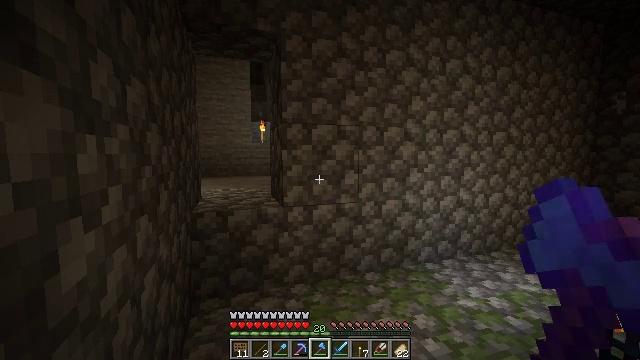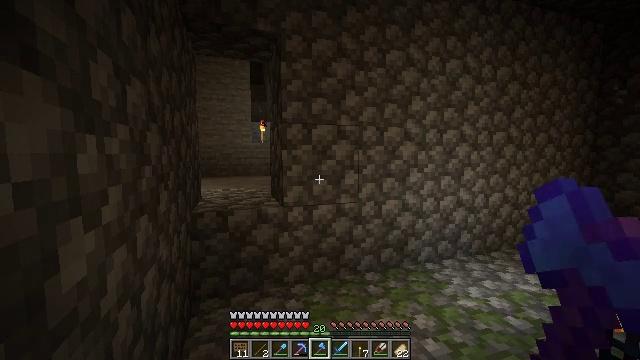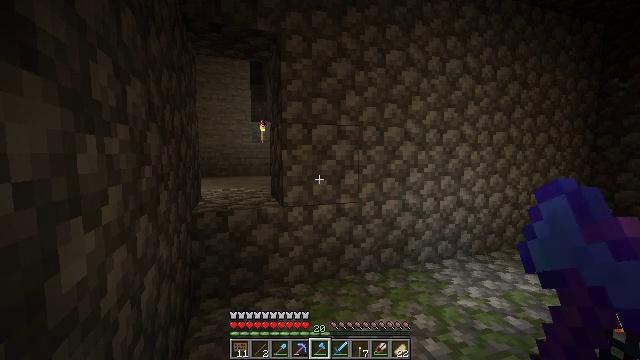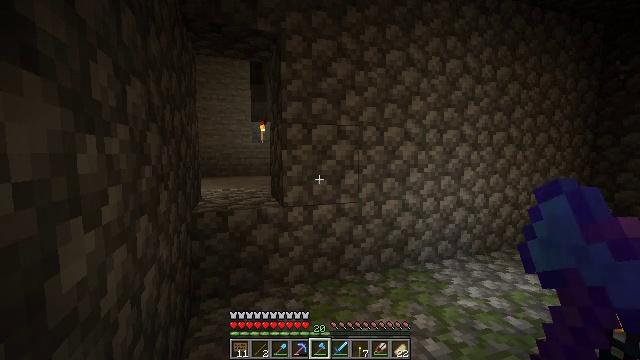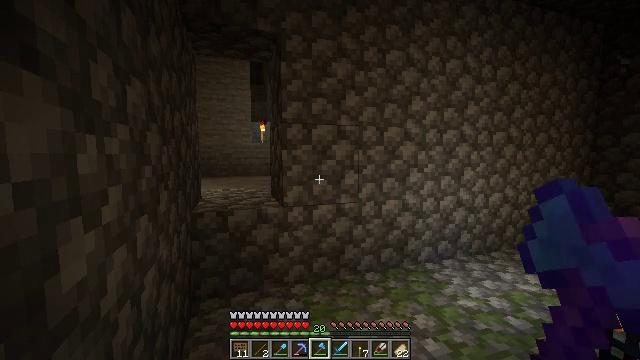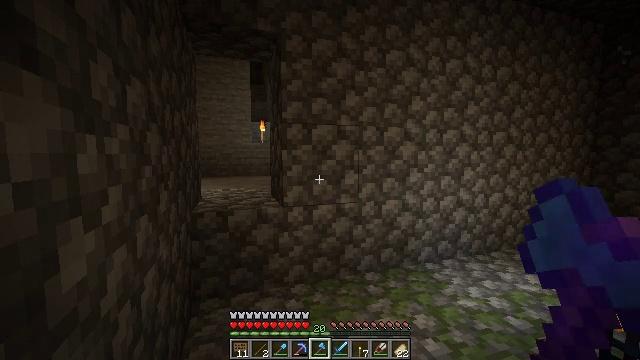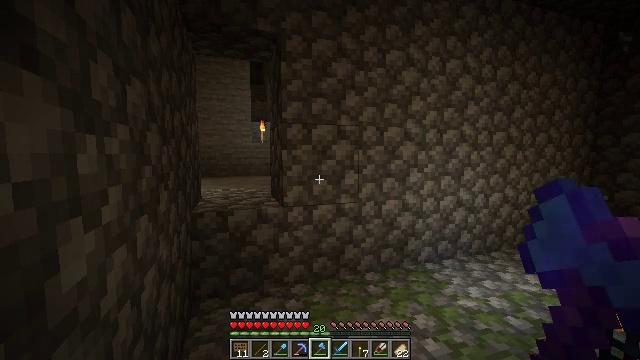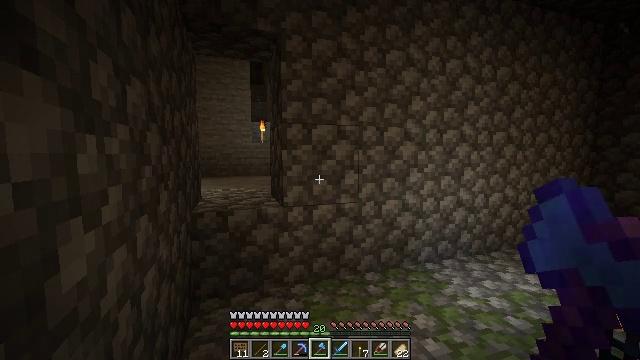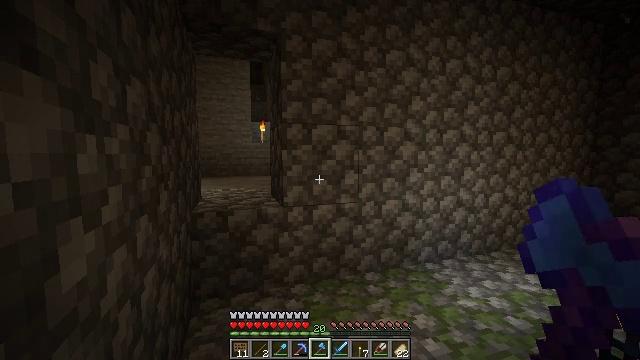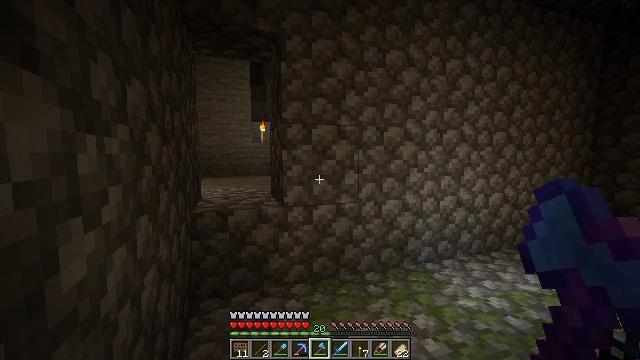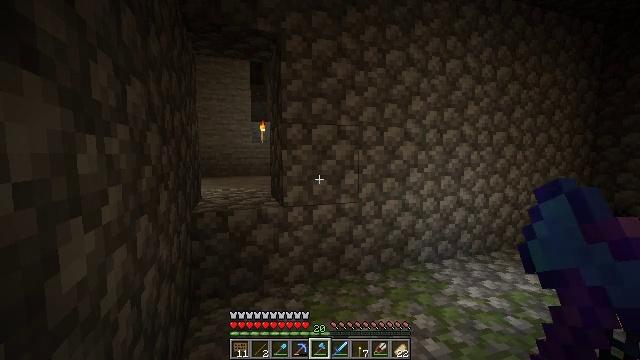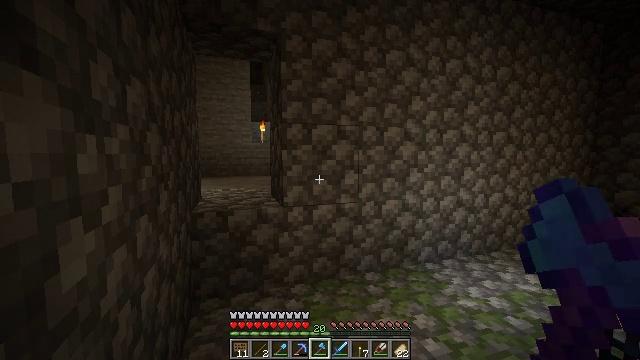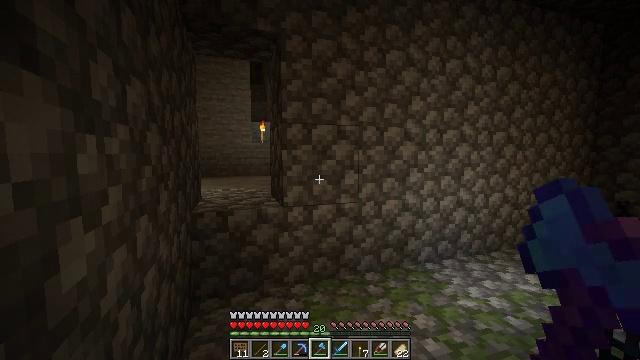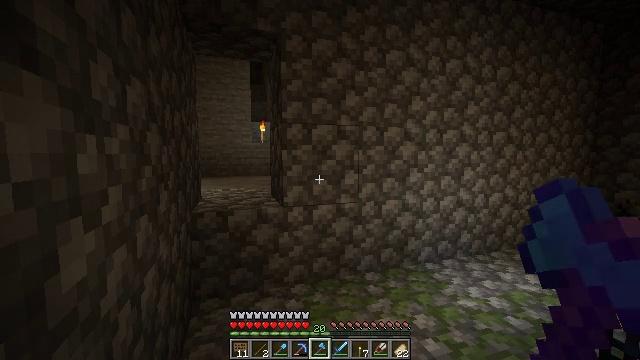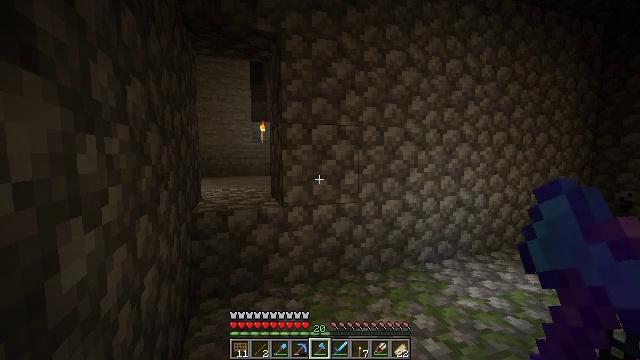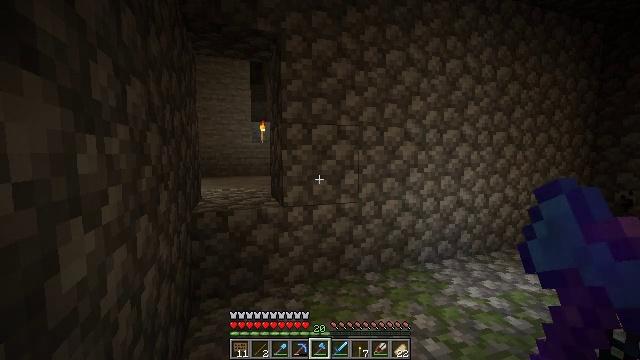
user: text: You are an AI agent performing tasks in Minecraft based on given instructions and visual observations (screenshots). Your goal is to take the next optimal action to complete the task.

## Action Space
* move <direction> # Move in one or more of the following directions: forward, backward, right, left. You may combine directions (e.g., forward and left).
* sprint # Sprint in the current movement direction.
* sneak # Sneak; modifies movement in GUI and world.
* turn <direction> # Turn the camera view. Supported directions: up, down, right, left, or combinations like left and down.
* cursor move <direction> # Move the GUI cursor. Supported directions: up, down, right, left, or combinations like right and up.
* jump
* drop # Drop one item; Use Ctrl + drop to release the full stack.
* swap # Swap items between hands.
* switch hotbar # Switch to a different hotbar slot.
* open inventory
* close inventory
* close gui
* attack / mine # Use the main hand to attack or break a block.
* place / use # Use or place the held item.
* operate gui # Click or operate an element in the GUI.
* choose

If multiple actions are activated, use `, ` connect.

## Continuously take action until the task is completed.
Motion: motion action
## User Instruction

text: Retrieve the torch.
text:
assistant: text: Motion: no_op
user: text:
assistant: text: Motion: no_op
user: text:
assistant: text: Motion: no_op
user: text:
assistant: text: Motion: no_op
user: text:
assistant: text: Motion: no_op
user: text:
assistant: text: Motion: no_op
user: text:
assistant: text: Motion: no_op
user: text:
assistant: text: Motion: no_op
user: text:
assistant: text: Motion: no_op
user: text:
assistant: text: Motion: no_op
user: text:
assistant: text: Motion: no_op
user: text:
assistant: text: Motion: no_op
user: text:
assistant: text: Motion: no_op
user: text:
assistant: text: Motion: no_op
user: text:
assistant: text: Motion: no_op
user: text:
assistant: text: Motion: no_op
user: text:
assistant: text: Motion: no_op
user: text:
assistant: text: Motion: no_op
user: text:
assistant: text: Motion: no_op
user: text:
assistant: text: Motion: no_op
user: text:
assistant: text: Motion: no_op
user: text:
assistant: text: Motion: no_op
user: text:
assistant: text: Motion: no_op
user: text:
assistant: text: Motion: no_op
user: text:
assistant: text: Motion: no_op
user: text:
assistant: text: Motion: no_op
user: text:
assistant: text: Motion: no_op
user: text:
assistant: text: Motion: no_op
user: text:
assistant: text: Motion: no_op
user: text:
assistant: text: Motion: no_op